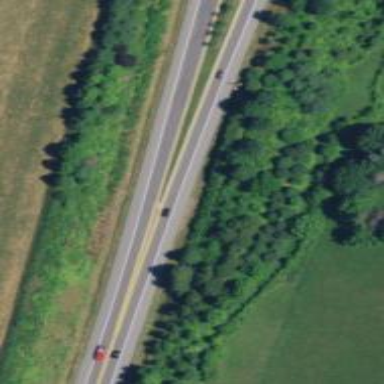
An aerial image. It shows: This image shows trunk highway that functions as expressway.